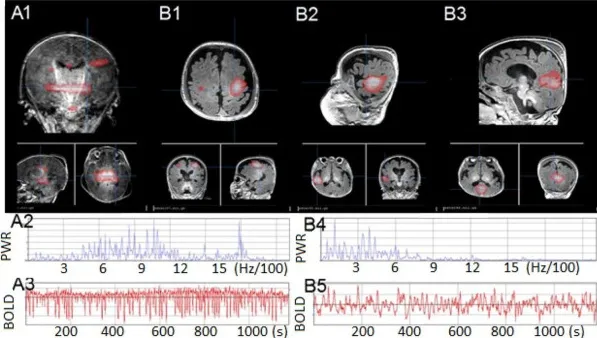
Patient 3: Patient 3: (A1) No rs-fMRI networks, only artifact signal with (A2-A3) high-frequency power spectrum and regular cerebral spinal fluid-pulsation artifact time course, as expected in an infant who progressed to brain death shortly afterward. (B1-B3) Comparisons of neonate with normal resting state networks - shown are sensory-motor, language, and default modes, respectively. (B4-B5) A representative BOLD time course and normal power spectrum from the normal neonate's networks. The patient's motion during rs-fMRI was < 0.2 mm in any direction.
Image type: radiology (mri)